Question: Error occurs after adding the ParseFacebookUtil
'''
Undefined symbols for architecture x86_64:
"_OBJC_CLASS_$_PFDateFormatter", referenced from:
objc-class-ref in ParseFacebookUtils(PFFacebookAuthenticationProvider.o)
ld: symbol(s) not found for architecture x86_64
clang: error: linker command failed with exit code 1 (use -v to see invocation)
'''

I am using XCode 6.2
Thanks
edit:
I've added the frameworks social, and accounts. Same error still occurs.
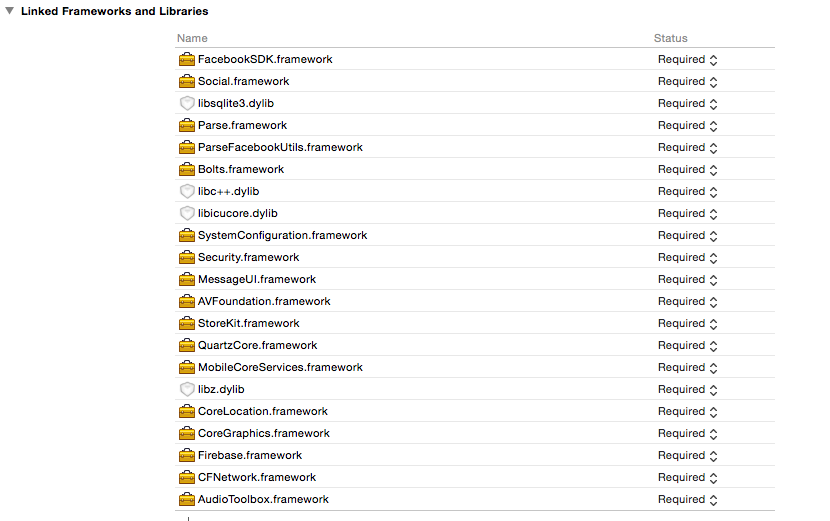
Answer: I ended up fixing this issue by deleting the Parse and Bolts framework, and re adding it back into the project.
Edit:
The best solution to this issue is by using cocoapods. It handles the dependencies better than manually dragging in the framework files.